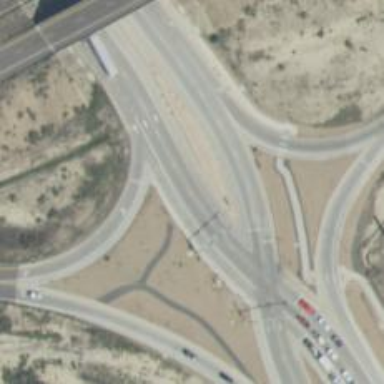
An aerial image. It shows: Grade1 trunk highway with expressway feature. The junction is diverging diamond interchange (DDI).